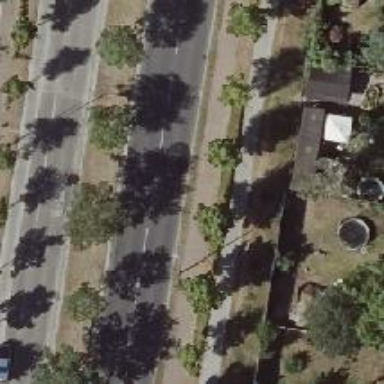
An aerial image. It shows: Avenue of deciduous broadleaved trees.